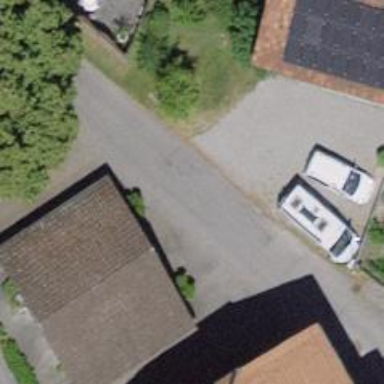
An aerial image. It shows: Residential road with asphalt surface.